Field crop: maize
Growth stage: 2
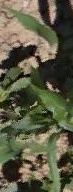
Species: maize